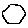
Label: hexagon